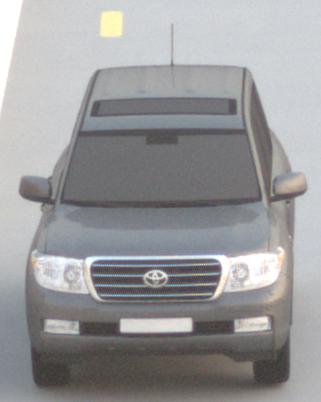
Make: Toyota
Model: Land Cruiser V8 4.7
Detailed model: Land Cruiser V8 (J20)
Model produced from: 2008/03
Model produced until: 2009/11
Doors: 5
Color: gray
Road condition: dry road
Daytime: dawn
Contrast: low contrast